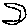
Label: moon